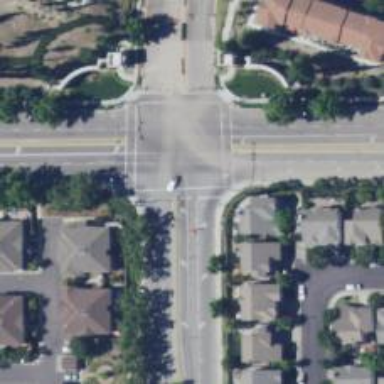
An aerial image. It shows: Marked footway crossing with solid stop line.